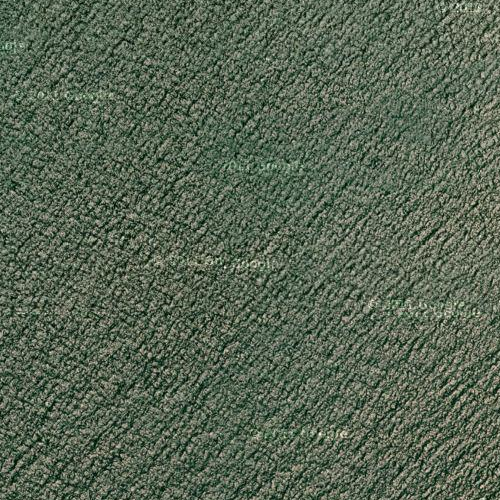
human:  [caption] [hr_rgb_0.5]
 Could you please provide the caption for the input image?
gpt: A part of ocean with deep green waters .

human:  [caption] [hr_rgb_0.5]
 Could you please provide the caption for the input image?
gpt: This is a part of deep green sparkling sea .

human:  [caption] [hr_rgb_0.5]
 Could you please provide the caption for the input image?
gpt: This is a part of ocean with deep green water .

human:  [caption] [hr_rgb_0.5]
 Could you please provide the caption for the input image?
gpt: This is a part of deep green sparkling sea .

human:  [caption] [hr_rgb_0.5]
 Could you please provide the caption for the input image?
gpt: This is a part of ocean with deep green water shining .